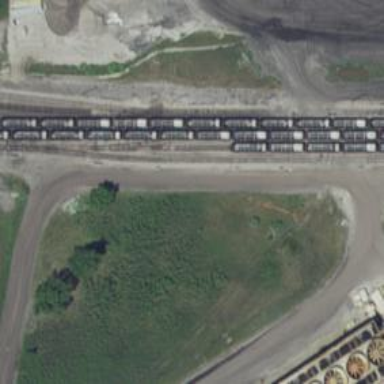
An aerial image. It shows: Rail spur service.